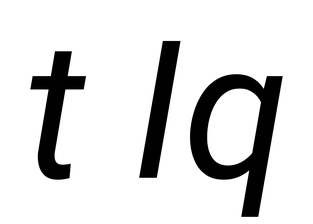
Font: Roboto-Italic_Italic